Question: I am trying to use for loops to calculate the following formula:

However, since the number of elements for 't' and 'tau' are different, I'm not sure how to properly index the code.
This is what I have done so far:
'''
t = [0:0.1:15];
tau = [0:2:10];
dtau = tau(2)-tau(1);
BB = 4*tau;
u = 2*t;
B = zeros(1,length(t));
for ii = 1:length(t)
for jj = 1:length(tau)
B(ii) = B(ii) + BB(jj)*u(ii-jj+1)*dtau;
end
end
'''
To elaborate a bit more - the upper integration limit is the 't' in this case, so for every B(t) I would like to integrate from tau(0) to tau=t. Any suggestions?
Thank you.
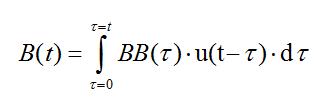
Answer: You are doing convolution so just use Matlab's built-in functions if you can i.e. 'conv'. But here is a loopy version for your understanding:
using your data
'''
t = [0:0.1:15];
tau = [0:2:10];
dtau = tau(2)-tau(1);
BB = 4*tau;
u = 2*t;
B = zeros(1,length(t));
'''
We flip 'u' and then slide it over 'BB'. It's easiest to just pad BB with zeros so you don't have to deal with edges:
'''
U = fliplr(u);
BB = [zeros(1,length(u)-1), BB, zeros(1,length(u)-1)];
for ii = 1:length(t) %//This should actually go to 21, I don't feel like working out why right now
B(ii) = sum(U.*BB(ii:(ii+length(u)-1)));
end
'''